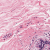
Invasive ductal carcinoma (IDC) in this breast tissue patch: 0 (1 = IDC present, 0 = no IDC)